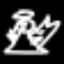
Label: angel